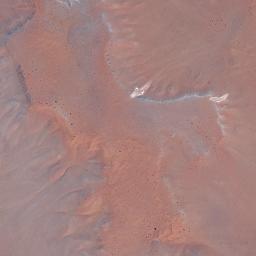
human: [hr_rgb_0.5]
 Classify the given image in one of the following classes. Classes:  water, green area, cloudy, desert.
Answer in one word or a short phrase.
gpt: desert